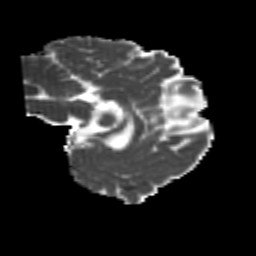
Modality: MD
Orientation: sagittal
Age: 22
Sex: female
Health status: healthy
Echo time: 0.074 s